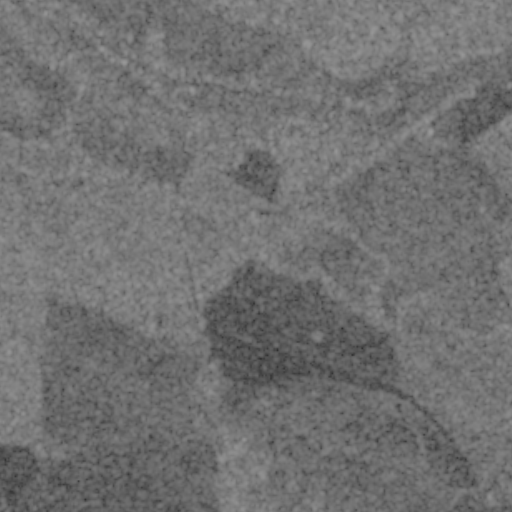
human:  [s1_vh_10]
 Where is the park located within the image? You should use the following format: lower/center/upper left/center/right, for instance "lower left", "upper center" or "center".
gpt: The park is located in the upper left of the image.
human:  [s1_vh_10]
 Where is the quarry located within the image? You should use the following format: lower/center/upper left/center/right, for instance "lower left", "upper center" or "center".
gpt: The quarry is located in the upper right of the image.
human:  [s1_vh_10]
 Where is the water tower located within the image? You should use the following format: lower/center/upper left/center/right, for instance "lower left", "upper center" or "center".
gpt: The water tower is located in the upper right of the image.
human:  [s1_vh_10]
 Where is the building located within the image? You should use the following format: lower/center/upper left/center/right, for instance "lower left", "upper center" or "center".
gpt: There is no building in the image.

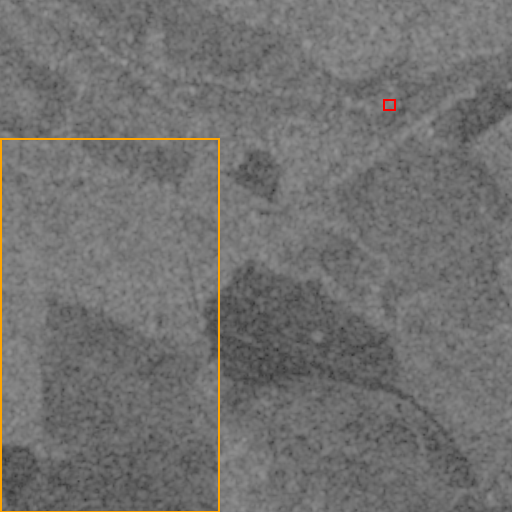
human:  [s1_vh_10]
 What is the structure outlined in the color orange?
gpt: The structure outlined in orange is a crop field.
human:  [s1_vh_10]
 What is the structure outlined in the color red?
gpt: The structure outlined in red is a quarry.
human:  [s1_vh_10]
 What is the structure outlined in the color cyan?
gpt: There is no cyan outline.